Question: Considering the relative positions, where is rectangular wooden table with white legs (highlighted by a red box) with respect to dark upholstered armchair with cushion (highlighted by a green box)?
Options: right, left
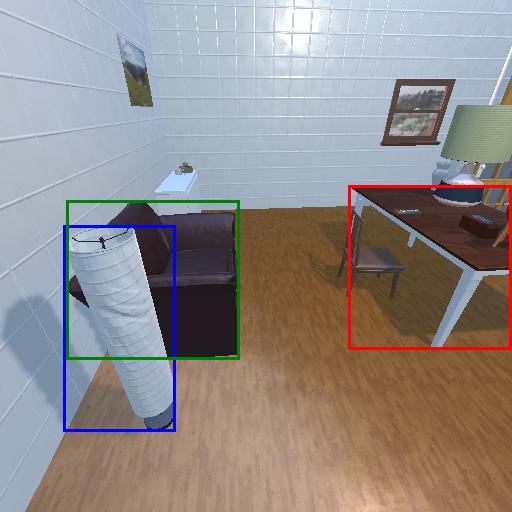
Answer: right